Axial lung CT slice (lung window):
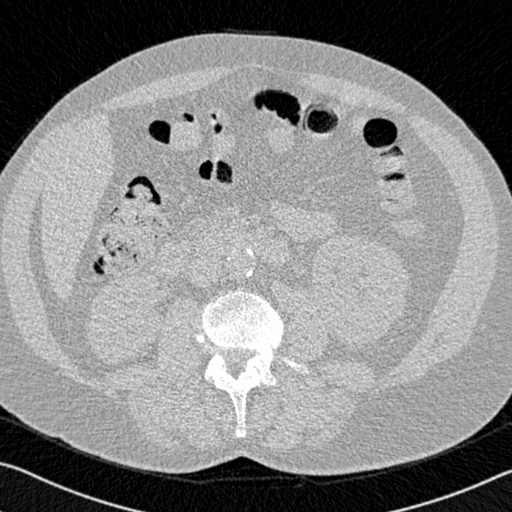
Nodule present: no